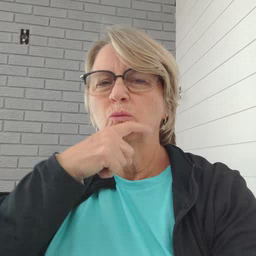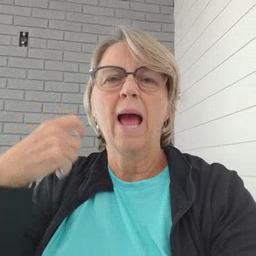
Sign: dry